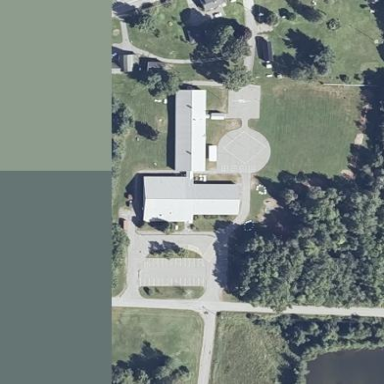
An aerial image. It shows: School building.